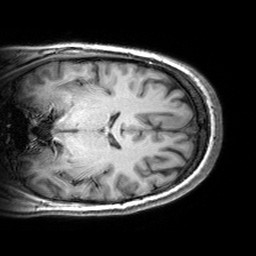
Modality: T1w
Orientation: coronal
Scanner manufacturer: siemens
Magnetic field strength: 3 T
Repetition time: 2.53 s
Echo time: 0.00299 s